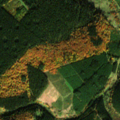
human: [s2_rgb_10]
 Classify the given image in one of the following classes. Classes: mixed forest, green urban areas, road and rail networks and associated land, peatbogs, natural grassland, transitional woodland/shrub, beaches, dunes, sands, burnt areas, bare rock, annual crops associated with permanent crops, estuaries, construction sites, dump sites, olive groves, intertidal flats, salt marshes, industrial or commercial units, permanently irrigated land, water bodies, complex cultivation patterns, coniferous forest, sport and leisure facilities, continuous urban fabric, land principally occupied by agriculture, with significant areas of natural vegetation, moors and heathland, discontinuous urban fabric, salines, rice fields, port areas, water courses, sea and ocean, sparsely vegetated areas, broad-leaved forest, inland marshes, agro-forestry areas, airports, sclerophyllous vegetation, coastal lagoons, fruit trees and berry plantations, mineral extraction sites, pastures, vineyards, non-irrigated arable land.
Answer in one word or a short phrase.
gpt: coniferous forest, mixed forest